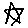
Label: star